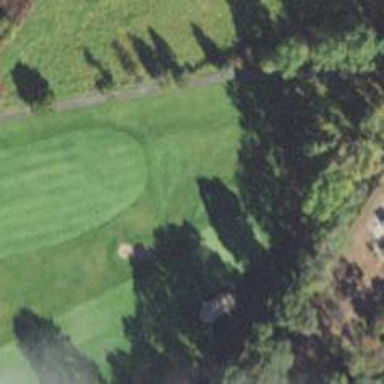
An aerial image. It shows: Golf hole.